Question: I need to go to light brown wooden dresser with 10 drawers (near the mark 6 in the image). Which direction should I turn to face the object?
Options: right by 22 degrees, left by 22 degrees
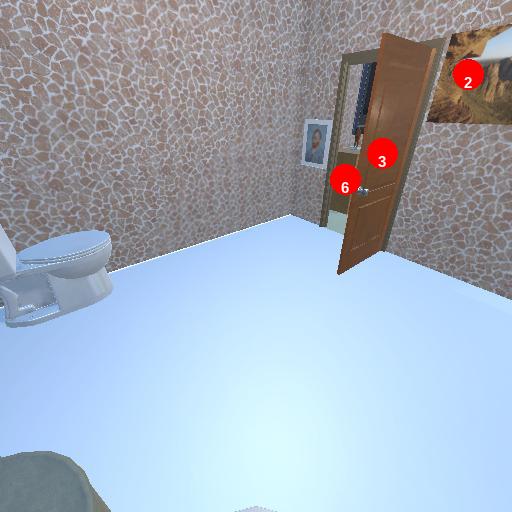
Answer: right by 22 degrees